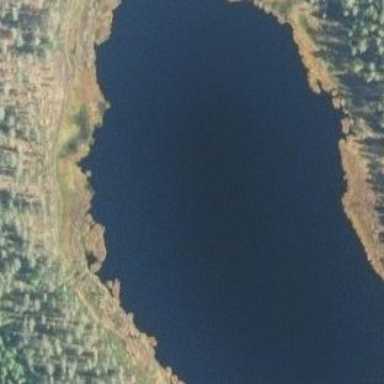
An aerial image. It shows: Lake with natural water.